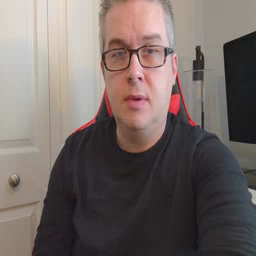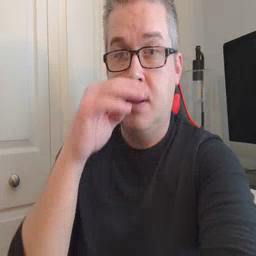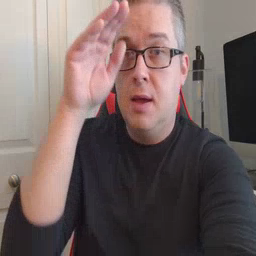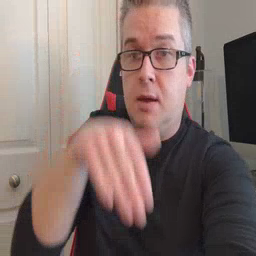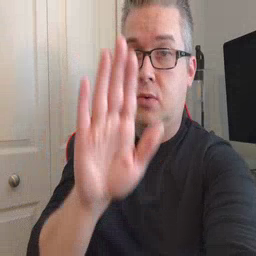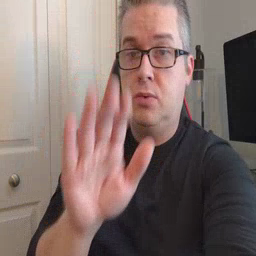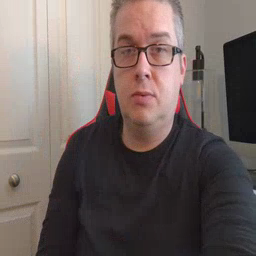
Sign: elephant